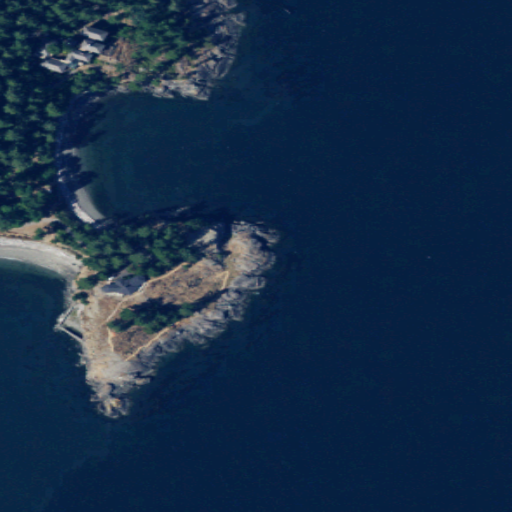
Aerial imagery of cape in Washington named Deer Point containing open water, grassland, evergreen forest, herbaceous wetlands, barren land, low intensity development, and open development